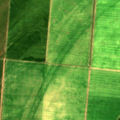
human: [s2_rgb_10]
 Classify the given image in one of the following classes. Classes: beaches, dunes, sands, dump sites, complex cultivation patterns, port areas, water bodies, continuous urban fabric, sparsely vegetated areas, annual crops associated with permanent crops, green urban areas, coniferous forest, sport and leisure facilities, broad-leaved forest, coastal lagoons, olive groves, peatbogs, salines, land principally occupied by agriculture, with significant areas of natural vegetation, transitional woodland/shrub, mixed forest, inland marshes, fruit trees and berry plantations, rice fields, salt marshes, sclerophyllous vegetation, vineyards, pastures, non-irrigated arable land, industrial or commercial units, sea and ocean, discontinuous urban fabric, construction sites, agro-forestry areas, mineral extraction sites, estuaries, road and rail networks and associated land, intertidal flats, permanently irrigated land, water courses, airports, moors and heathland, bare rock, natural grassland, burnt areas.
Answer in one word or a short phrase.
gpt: non-irrigated arable land